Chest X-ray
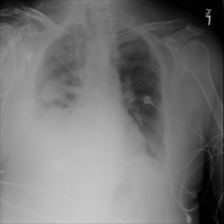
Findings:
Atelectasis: negative
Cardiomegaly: negative
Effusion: positive
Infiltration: negative
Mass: negative
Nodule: negative
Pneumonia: negative
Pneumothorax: negative
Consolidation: negative
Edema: negative
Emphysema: negative
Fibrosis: negative
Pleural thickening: negative
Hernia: negative